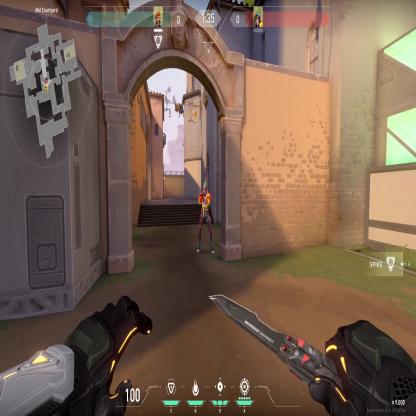
Label: enemy